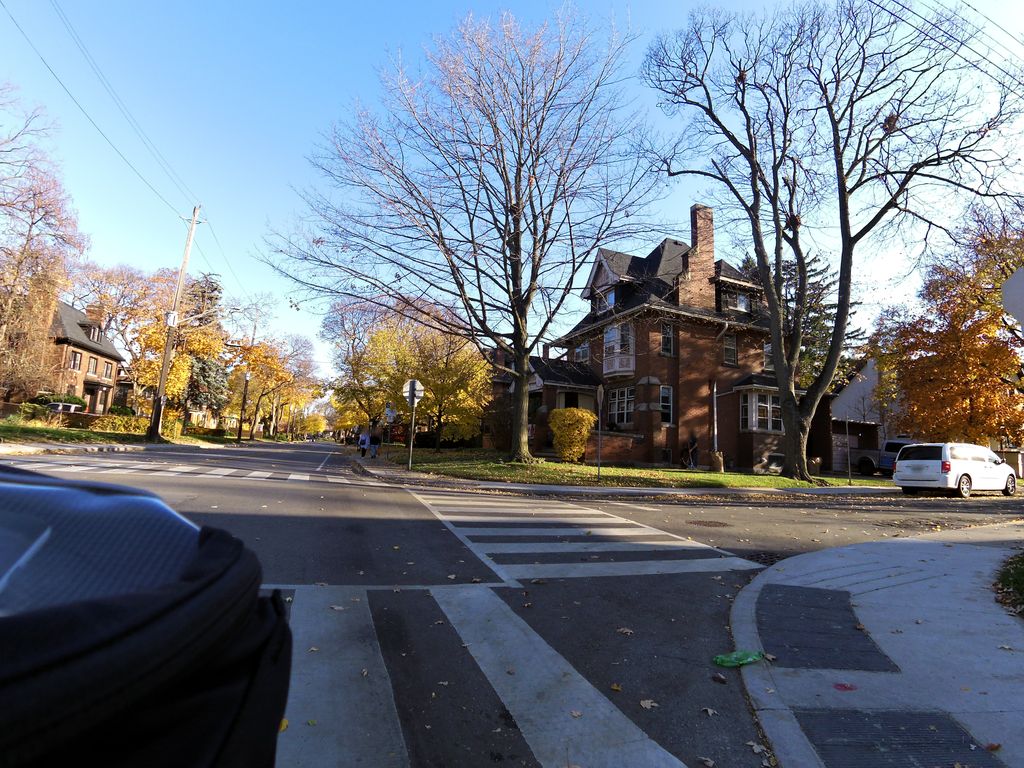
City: hamilton